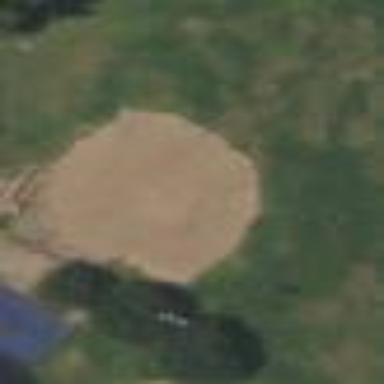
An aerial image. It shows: Baseball pitch for leisure land activities.